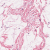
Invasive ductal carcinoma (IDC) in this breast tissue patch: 0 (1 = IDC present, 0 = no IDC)